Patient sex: M
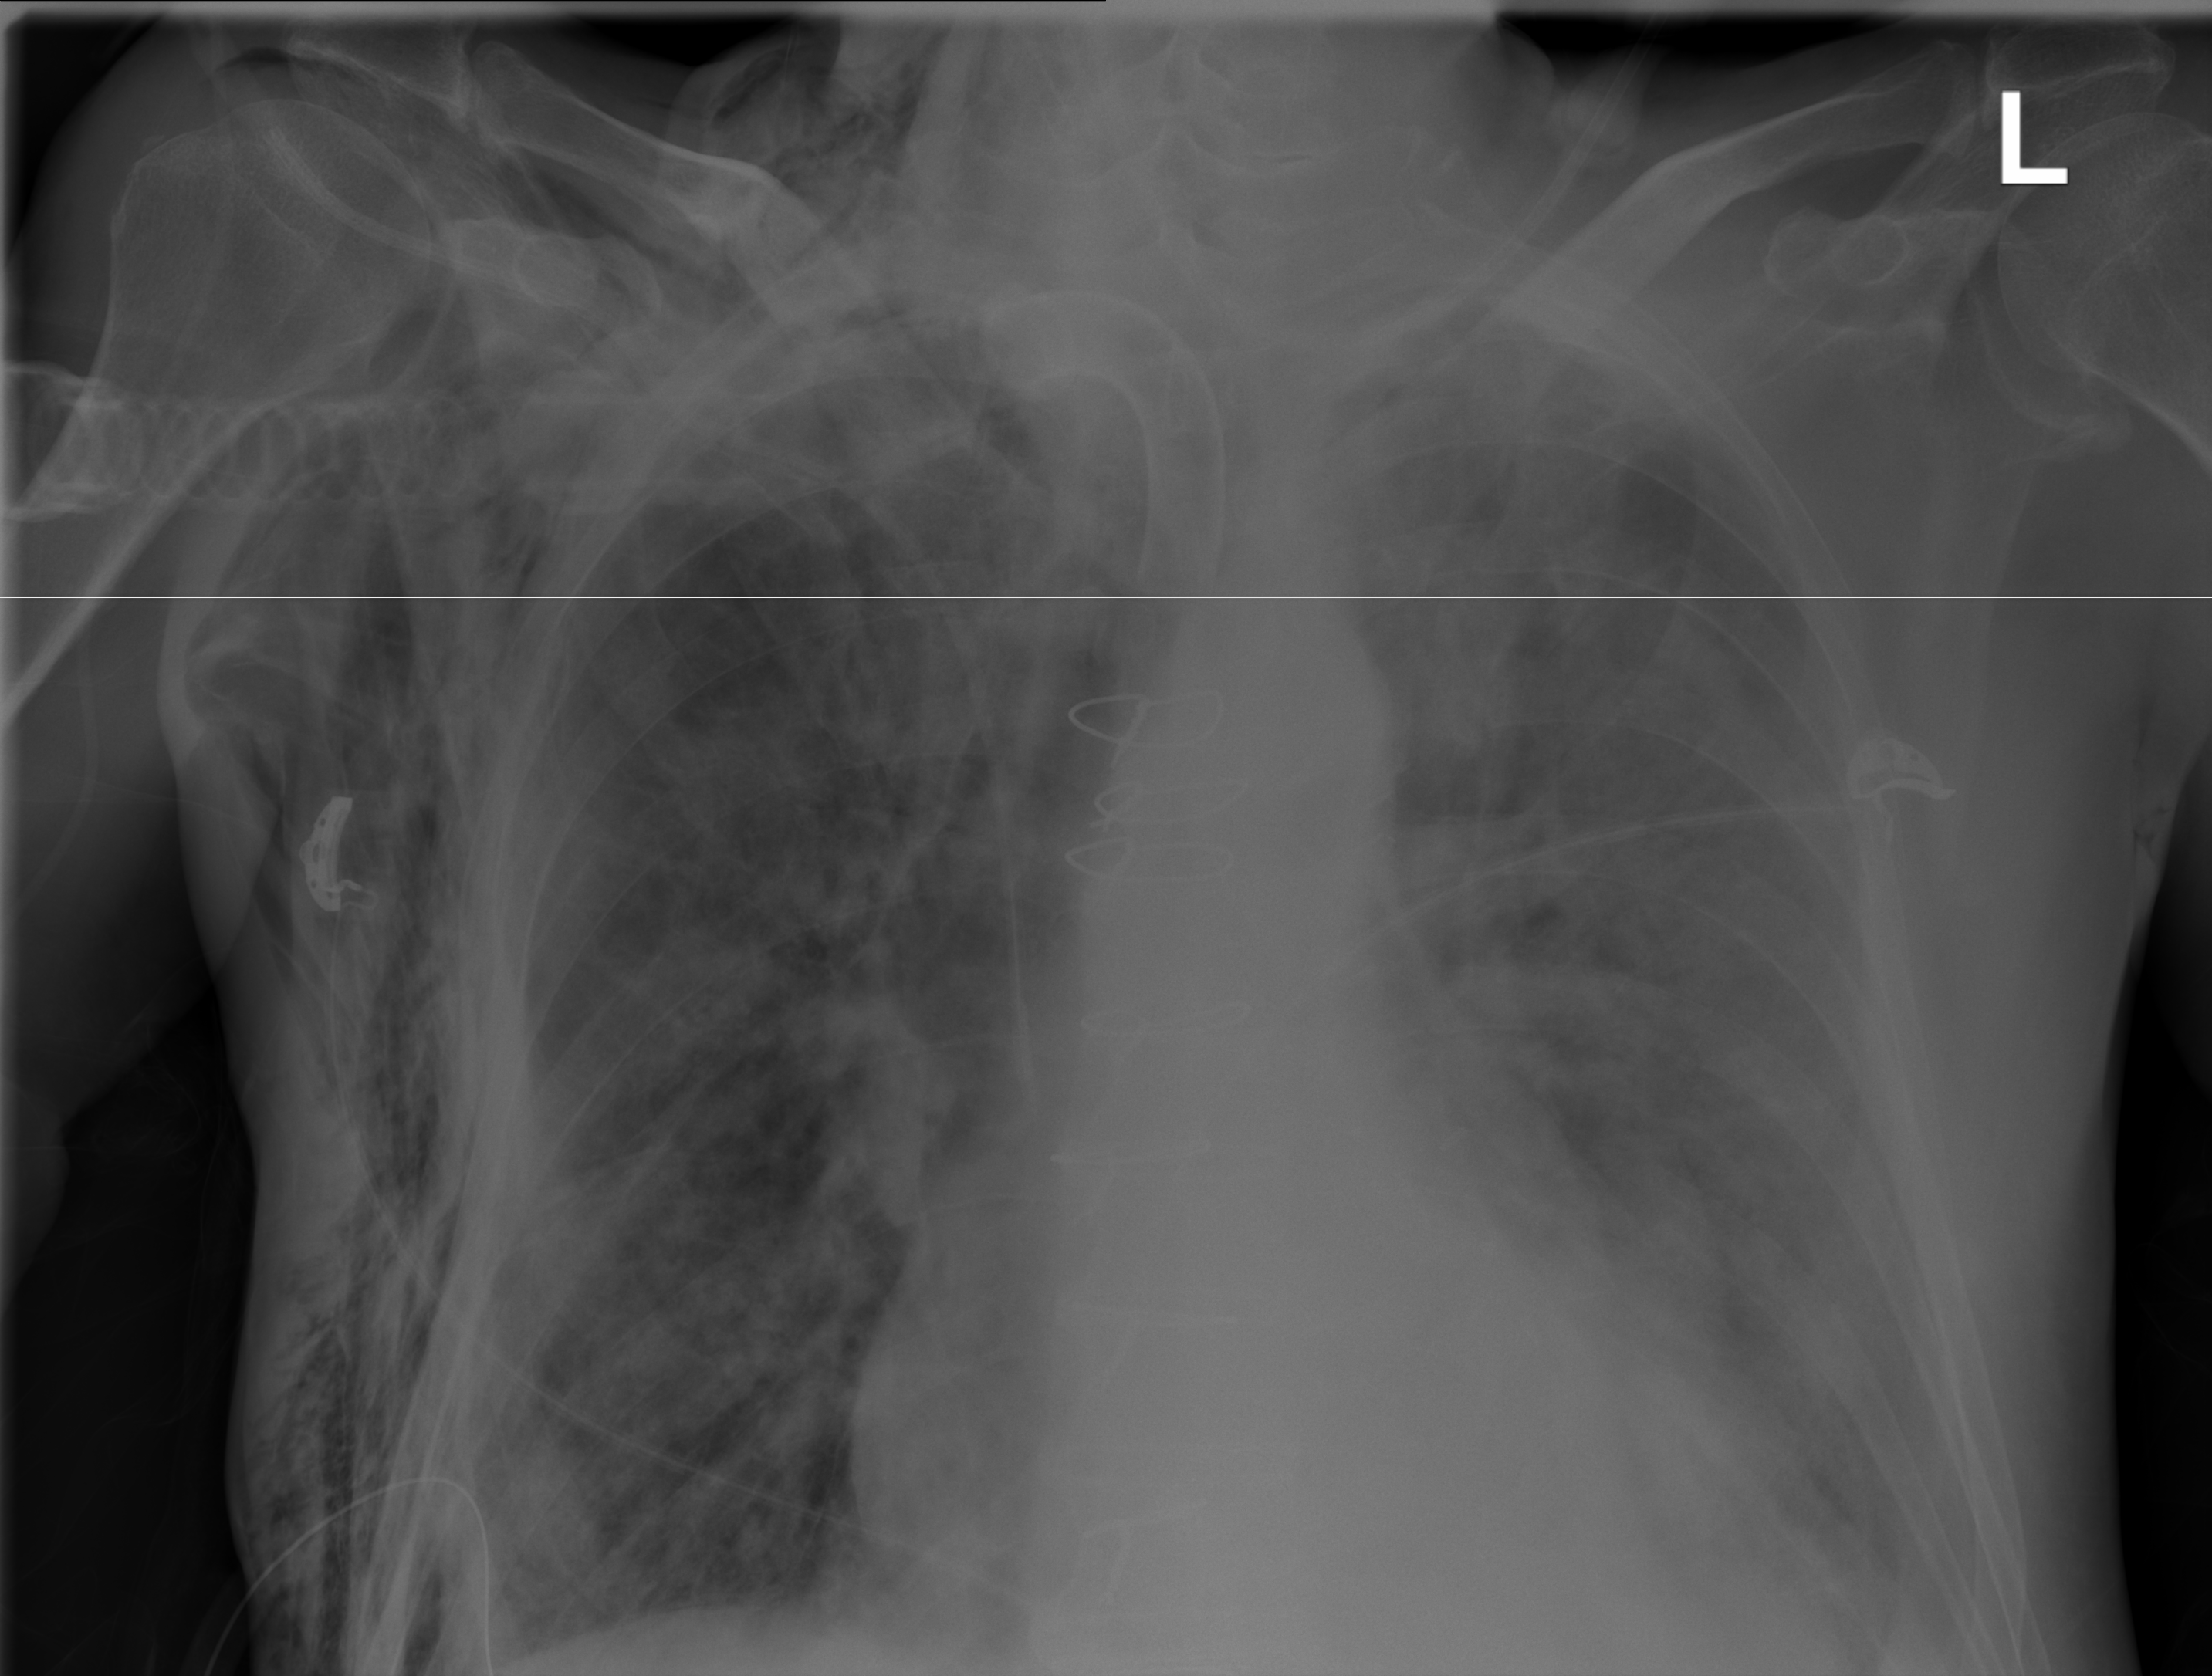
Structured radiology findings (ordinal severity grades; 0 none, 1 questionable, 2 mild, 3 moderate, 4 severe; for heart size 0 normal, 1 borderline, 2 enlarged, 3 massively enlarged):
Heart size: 1
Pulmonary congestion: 2
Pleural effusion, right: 0
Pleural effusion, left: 2
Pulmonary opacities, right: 2
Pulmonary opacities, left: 2
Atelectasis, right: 2
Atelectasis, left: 2